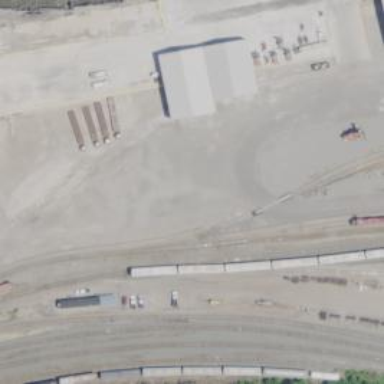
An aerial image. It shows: Railway spur junction.